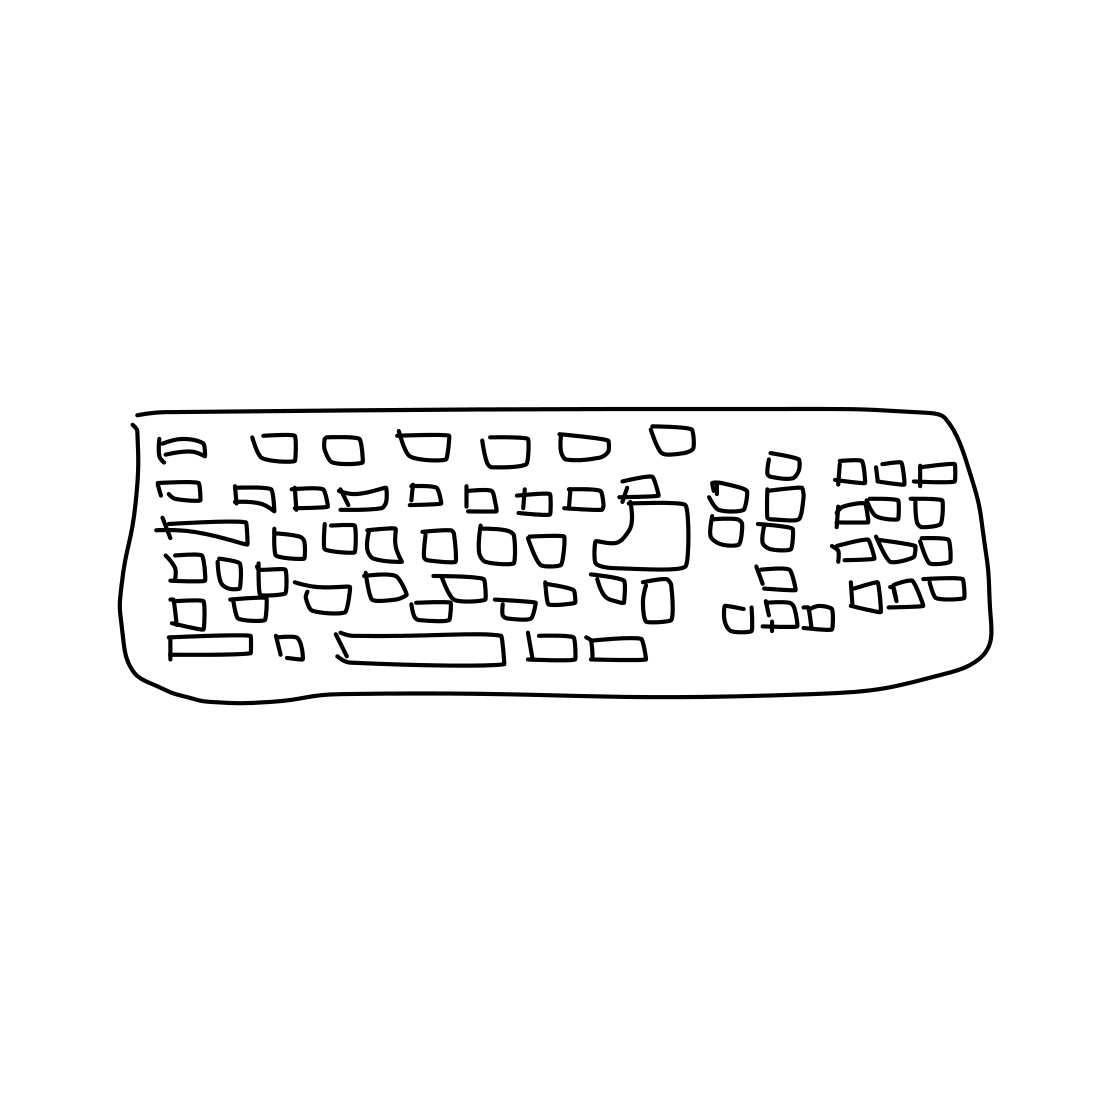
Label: keyboard